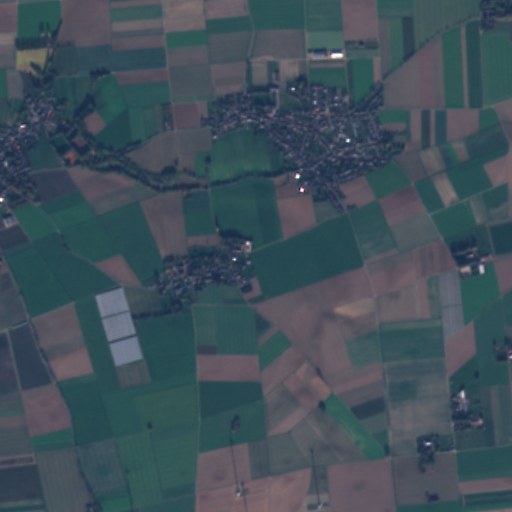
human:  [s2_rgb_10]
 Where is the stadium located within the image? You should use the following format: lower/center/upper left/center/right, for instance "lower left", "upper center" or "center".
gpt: The stadium is located in the upper left of the image.
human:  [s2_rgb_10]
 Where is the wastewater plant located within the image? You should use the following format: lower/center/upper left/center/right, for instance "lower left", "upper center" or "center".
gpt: The wastewater plant is located in the center of the image.
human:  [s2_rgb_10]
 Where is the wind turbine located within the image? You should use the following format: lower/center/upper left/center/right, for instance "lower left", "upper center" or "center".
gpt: The wind turbine is located in the lower center of the image.
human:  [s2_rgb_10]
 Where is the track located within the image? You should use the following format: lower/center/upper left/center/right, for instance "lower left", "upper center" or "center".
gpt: There is no track in the image.